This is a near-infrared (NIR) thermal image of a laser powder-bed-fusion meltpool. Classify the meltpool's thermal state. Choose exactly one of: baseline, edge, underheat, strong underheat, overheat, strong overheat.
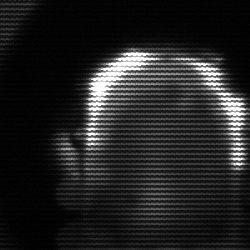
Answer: baseline